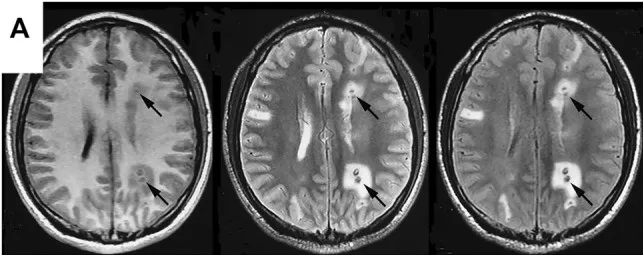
Comparisons of cranial MRI results before . Both. Significantly larger than that in series T2WI and T2flair are mainly low signals, with high signals in some lesions. T1flair shows equal and low signals, with obvious edema around the lesions.
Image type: radiology (mri)